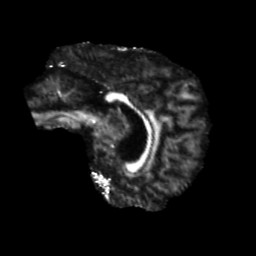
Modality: FA
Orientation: sagittal
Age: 42
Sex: male
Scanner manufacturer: siemens
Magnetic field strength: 3 T
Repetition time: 5.47 s
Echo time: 0.0854 s